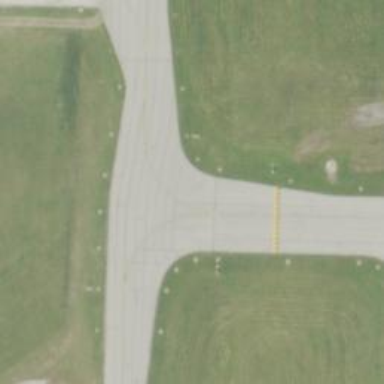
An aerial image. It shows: Image of taxiway at airport.